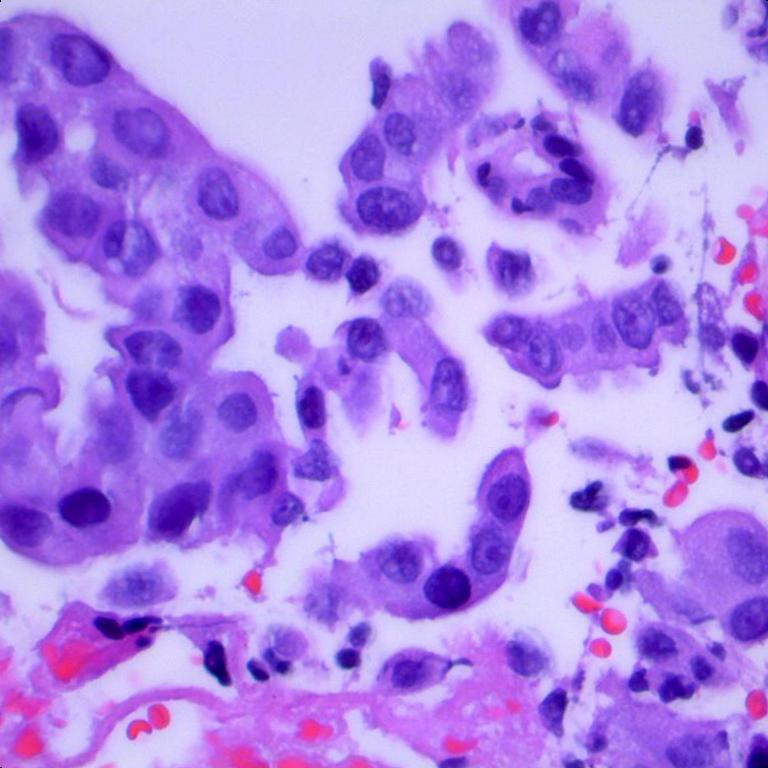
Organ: lung
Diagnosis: adenocarcinomas